Aerial crown-view tile of a tropical tree (Barro Colorado Island, Panama), acquired 20250124:
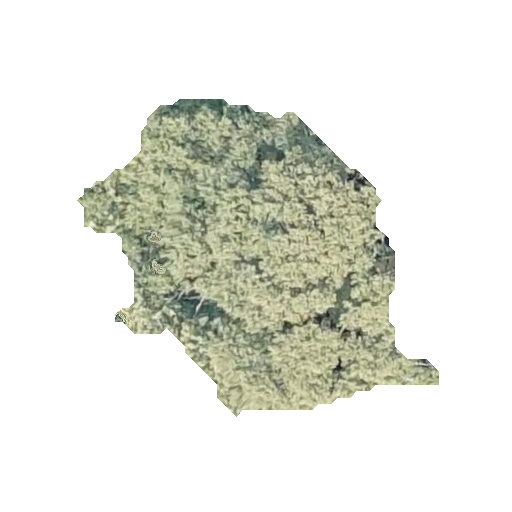
Species: Luehea seemannii
GBIF accepted scientific name: Luehea seemannii
Crown area: 103.352 m²